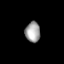
Tissue: skin
Cell type: Epithelial cells
Senescence score: 0.2376
Nuclear area (px): 298
Mean DAPI intensity: 161.708